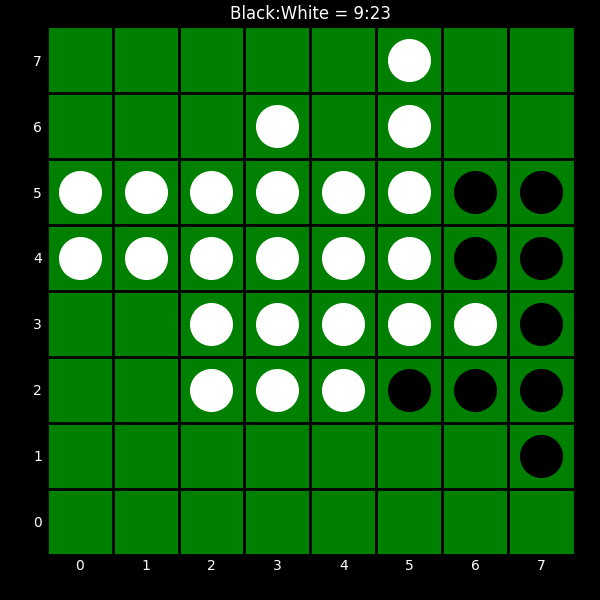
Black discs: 9
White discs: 23